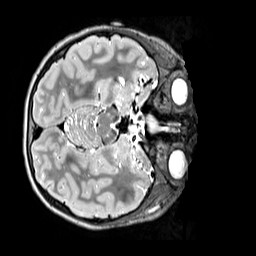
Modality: T2w
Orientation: axial
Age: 9
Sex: male
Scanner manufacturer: siemens
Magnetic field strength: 3 T
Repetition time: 3.2 s
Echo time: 0.408 s